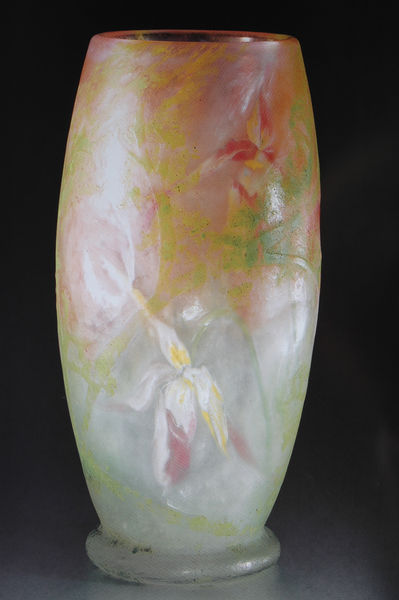
Titel: Vase "Orchidées"
Künstler: Daum Frères
Institution: Sammlung Gerda Koepff
Schlagwörter: blätter, dunkel, feuer, fuß, schatten, weiß, gelb, grün, blume, blumen, bunt, glas, grau, hell, lampe, licht, orange, pastell, schwarz, tisch, blüte, blüten, rose, rot, muster, ornament, sockel, sonnenaufgang, pflanze, pflanzen, rosa, zart, oval, rund, garten, vase, blumenvase, lila, violett, rand, matt, mündung, dekoration, einfach, jugendstil, glanz, floral, verzierung, blütenmuster, glänzend, bauch, hoch, bemalt, foto, fotografie, becher, schimmer, gefäß, blumenmuster, porzellan, perlmutt, schlicht, glasvase, wolkig, jugenstil, jugendtsil, übergänge, photo, china, biedermeier, öffnung, handwerk, verschwommen, kristall, mudn, blütenblatt, durchsichtig, struktur, urwald, schwaru, konvex, farbverlauf, kunsthandwerk, objekt, verspielt, perlmut, art deco, geblasen, behälter, wulst, gallé, opak, decor, geschliffen, nancy, aufnahme, ros, konisch, milchglas, bauchig, mundgeblasen, alabaster, arts and crafts, gewölbt, nein, wölbung, orchidee, durchscheinend, länglich, nebelschwaden, fernost, flaschenförmig, milchig, murano, lalique, gallet, irisierend, angewandt, angewandte, arts & crafts, eisfuß, gler, irden, opalglas, orchide, orchiden, pate verres, smmetrisch, sokkel, stendring, undurchsichtig, vöfgsg, überfang, überfangglas